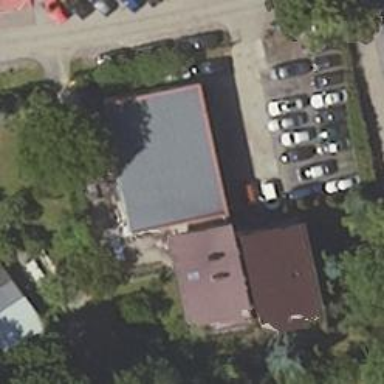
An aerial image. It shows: Car repair shop.